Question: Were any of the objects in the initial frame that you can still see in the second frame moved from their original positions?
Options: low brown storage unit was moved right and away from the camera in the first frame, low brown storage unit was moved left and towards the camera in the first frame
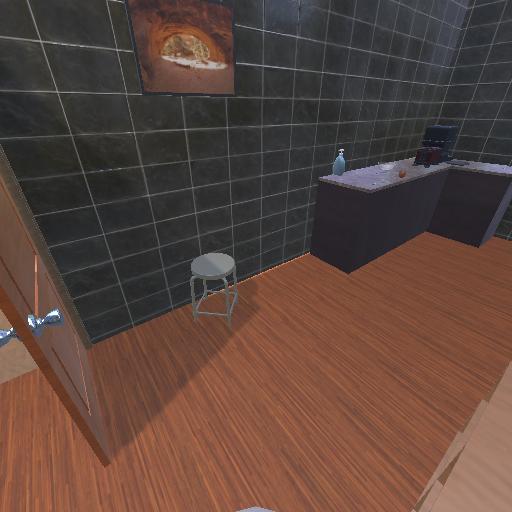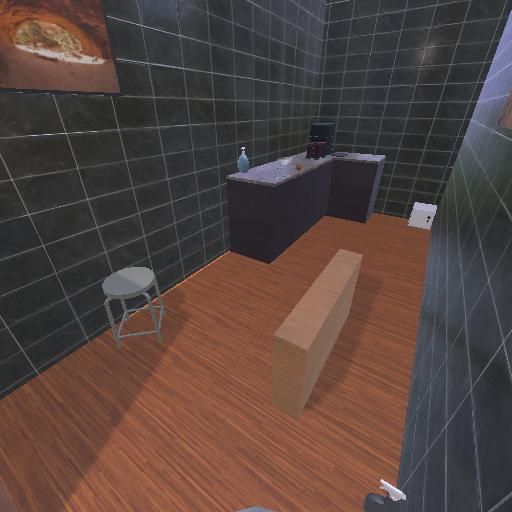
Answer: low brown storage unit was moved right and away from the camera in the first frame